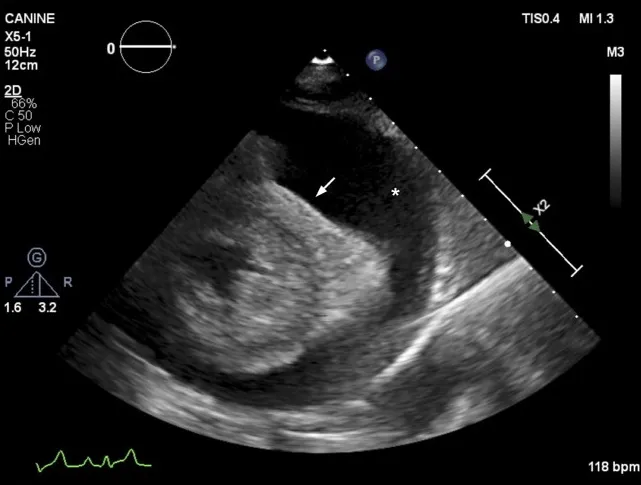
Echocardiographic image (right parasternal short axis view) showing severe anechoic pericardial effusion (labeled as *). The right ventricular cavity is obliterated during diastole (arrow), consistent with cardiac tamponade.
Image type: radiology (ultrasound)